Question: I just implemented Google recaptcha on a site and it appears to be having a weird graphic glitch under the box itself.
You can see a picture here:

As you can see, under the captcha there's some glichy looking lines. Does anyone know a way to get rid of this and or if it's supposed to be there? (I don't think so, but the implementation code is taken directly from google themselves).
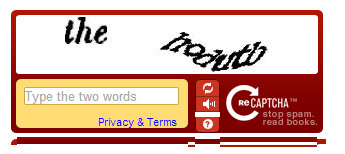
Answer: I had the same problem and figured out that the line height of 20px that I set for the body tag in my CSS file was the culprit. Try this, it worked for me:
'''
.recaptchatable * {
line-height: 4px;
}
'''